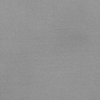
Atmospheric dust classification: dusty